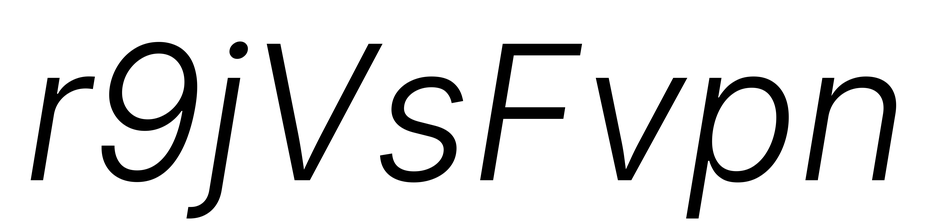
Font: Inter-Italic_Light_Italic